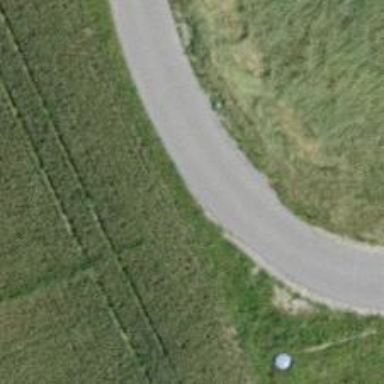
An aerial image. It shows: Unclassified road with asphalt surface and no sidewalk.